Question: Count the number of objects in the diagram.
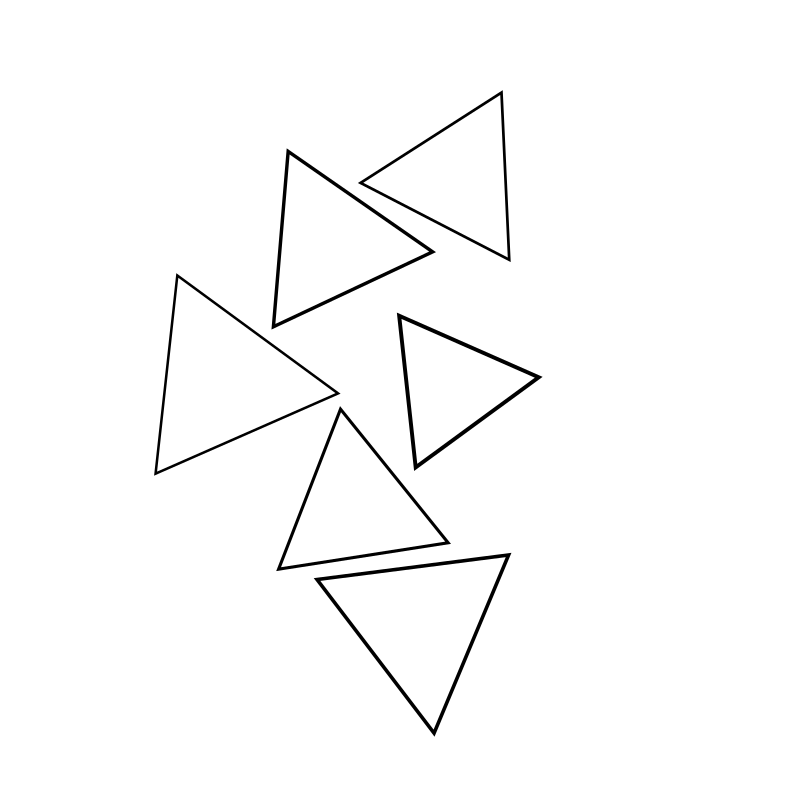
Answer: 6